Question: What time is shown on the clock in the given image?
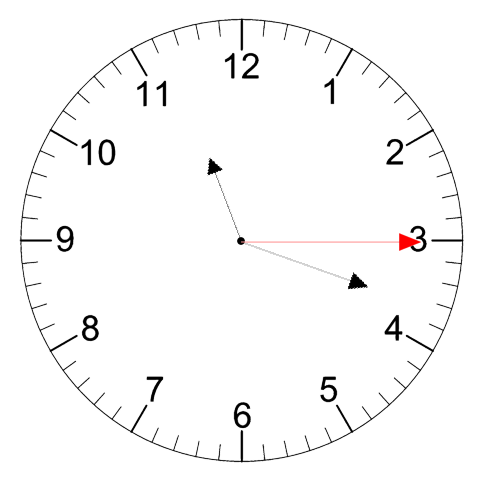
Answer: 11:18:15